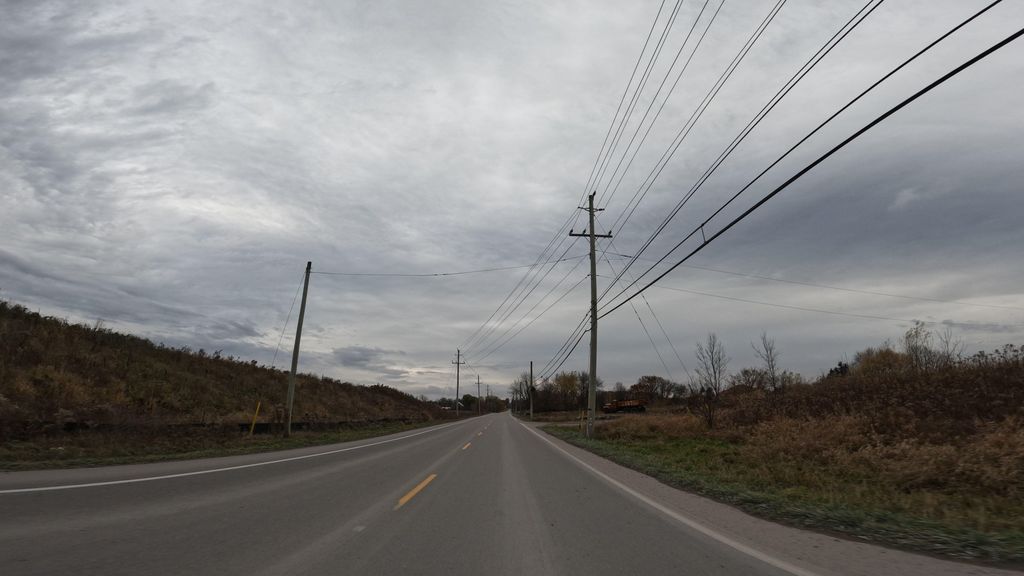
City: hamilton